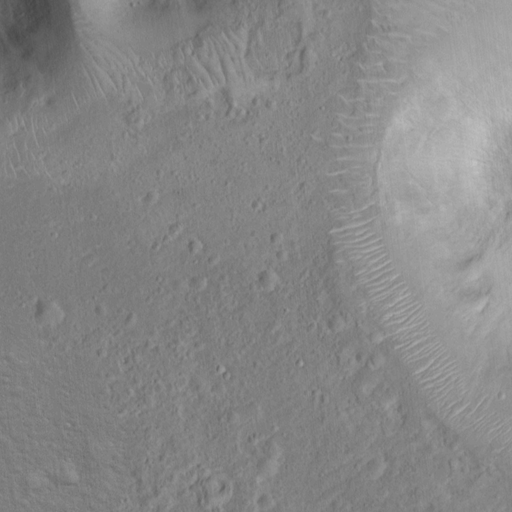
Classes present: Background, Cone